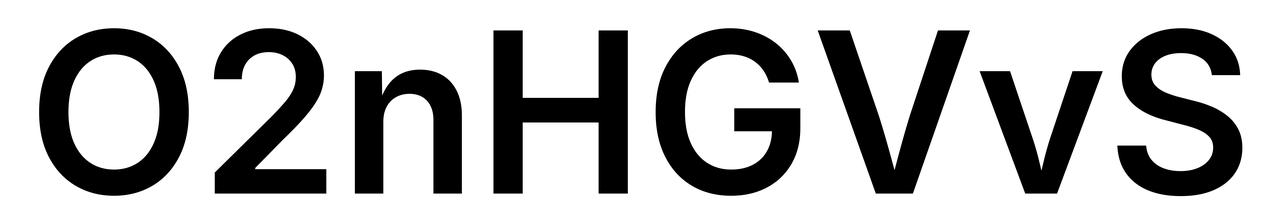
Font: Inter_SemiBold